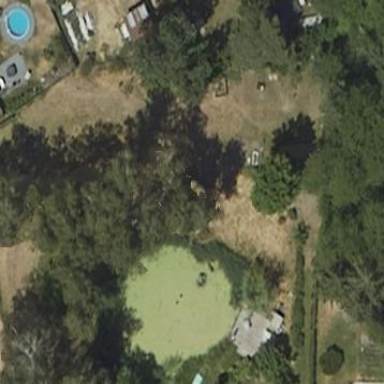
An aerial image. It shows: Pond surrounded by natural water.